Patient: sex F, age 57
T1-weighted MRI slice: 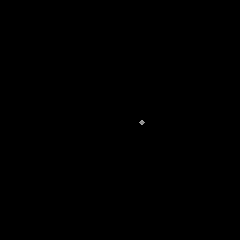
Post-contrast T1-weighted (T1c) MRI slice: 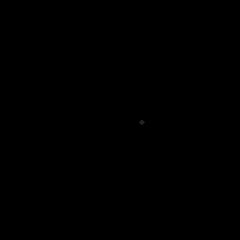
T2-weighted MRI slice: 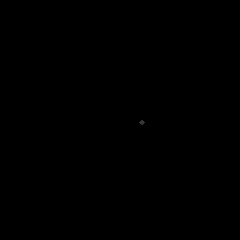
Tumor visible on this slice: no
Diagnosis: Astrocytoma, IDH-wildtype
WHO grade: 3